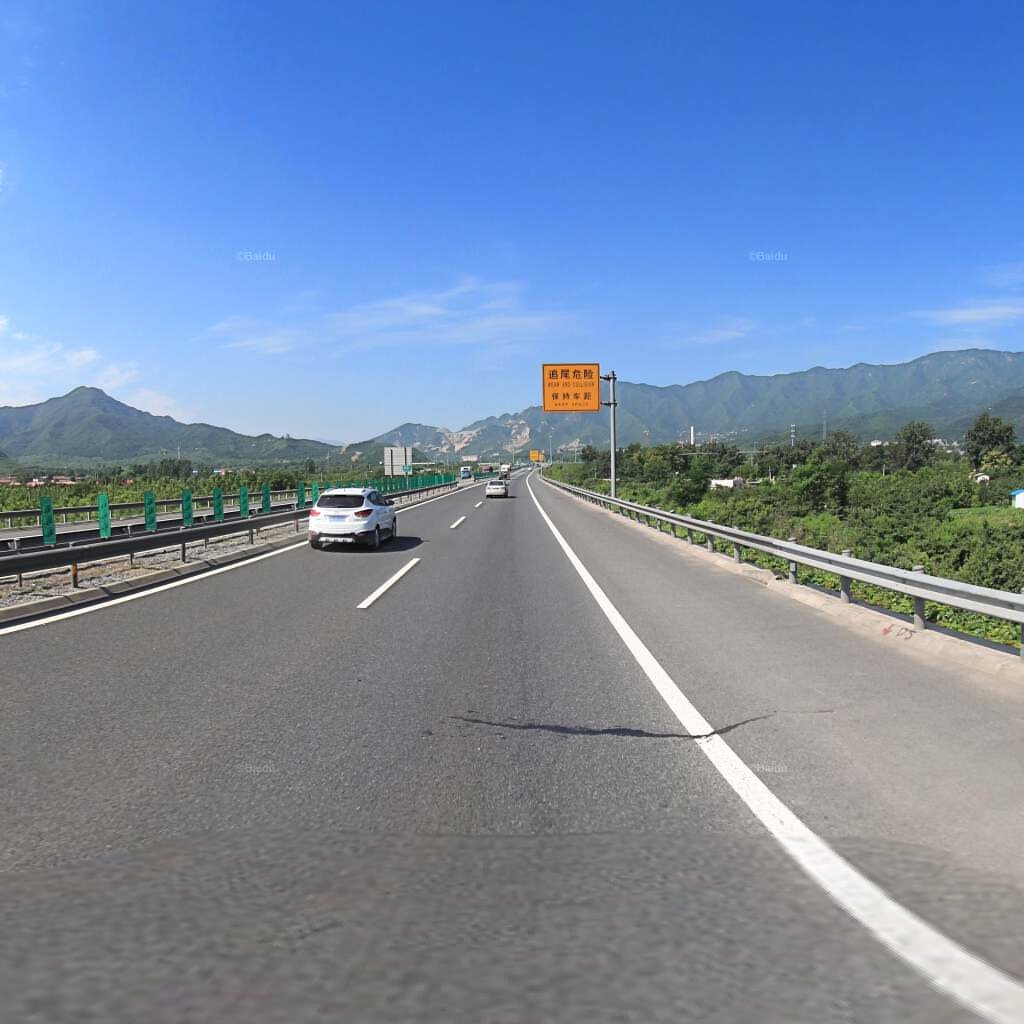
Region: Haidian
Road damage annotations: transverse patch